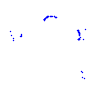
Particle: pion